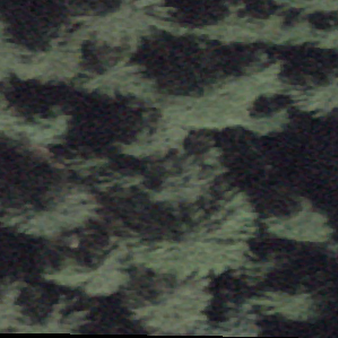
Label: other